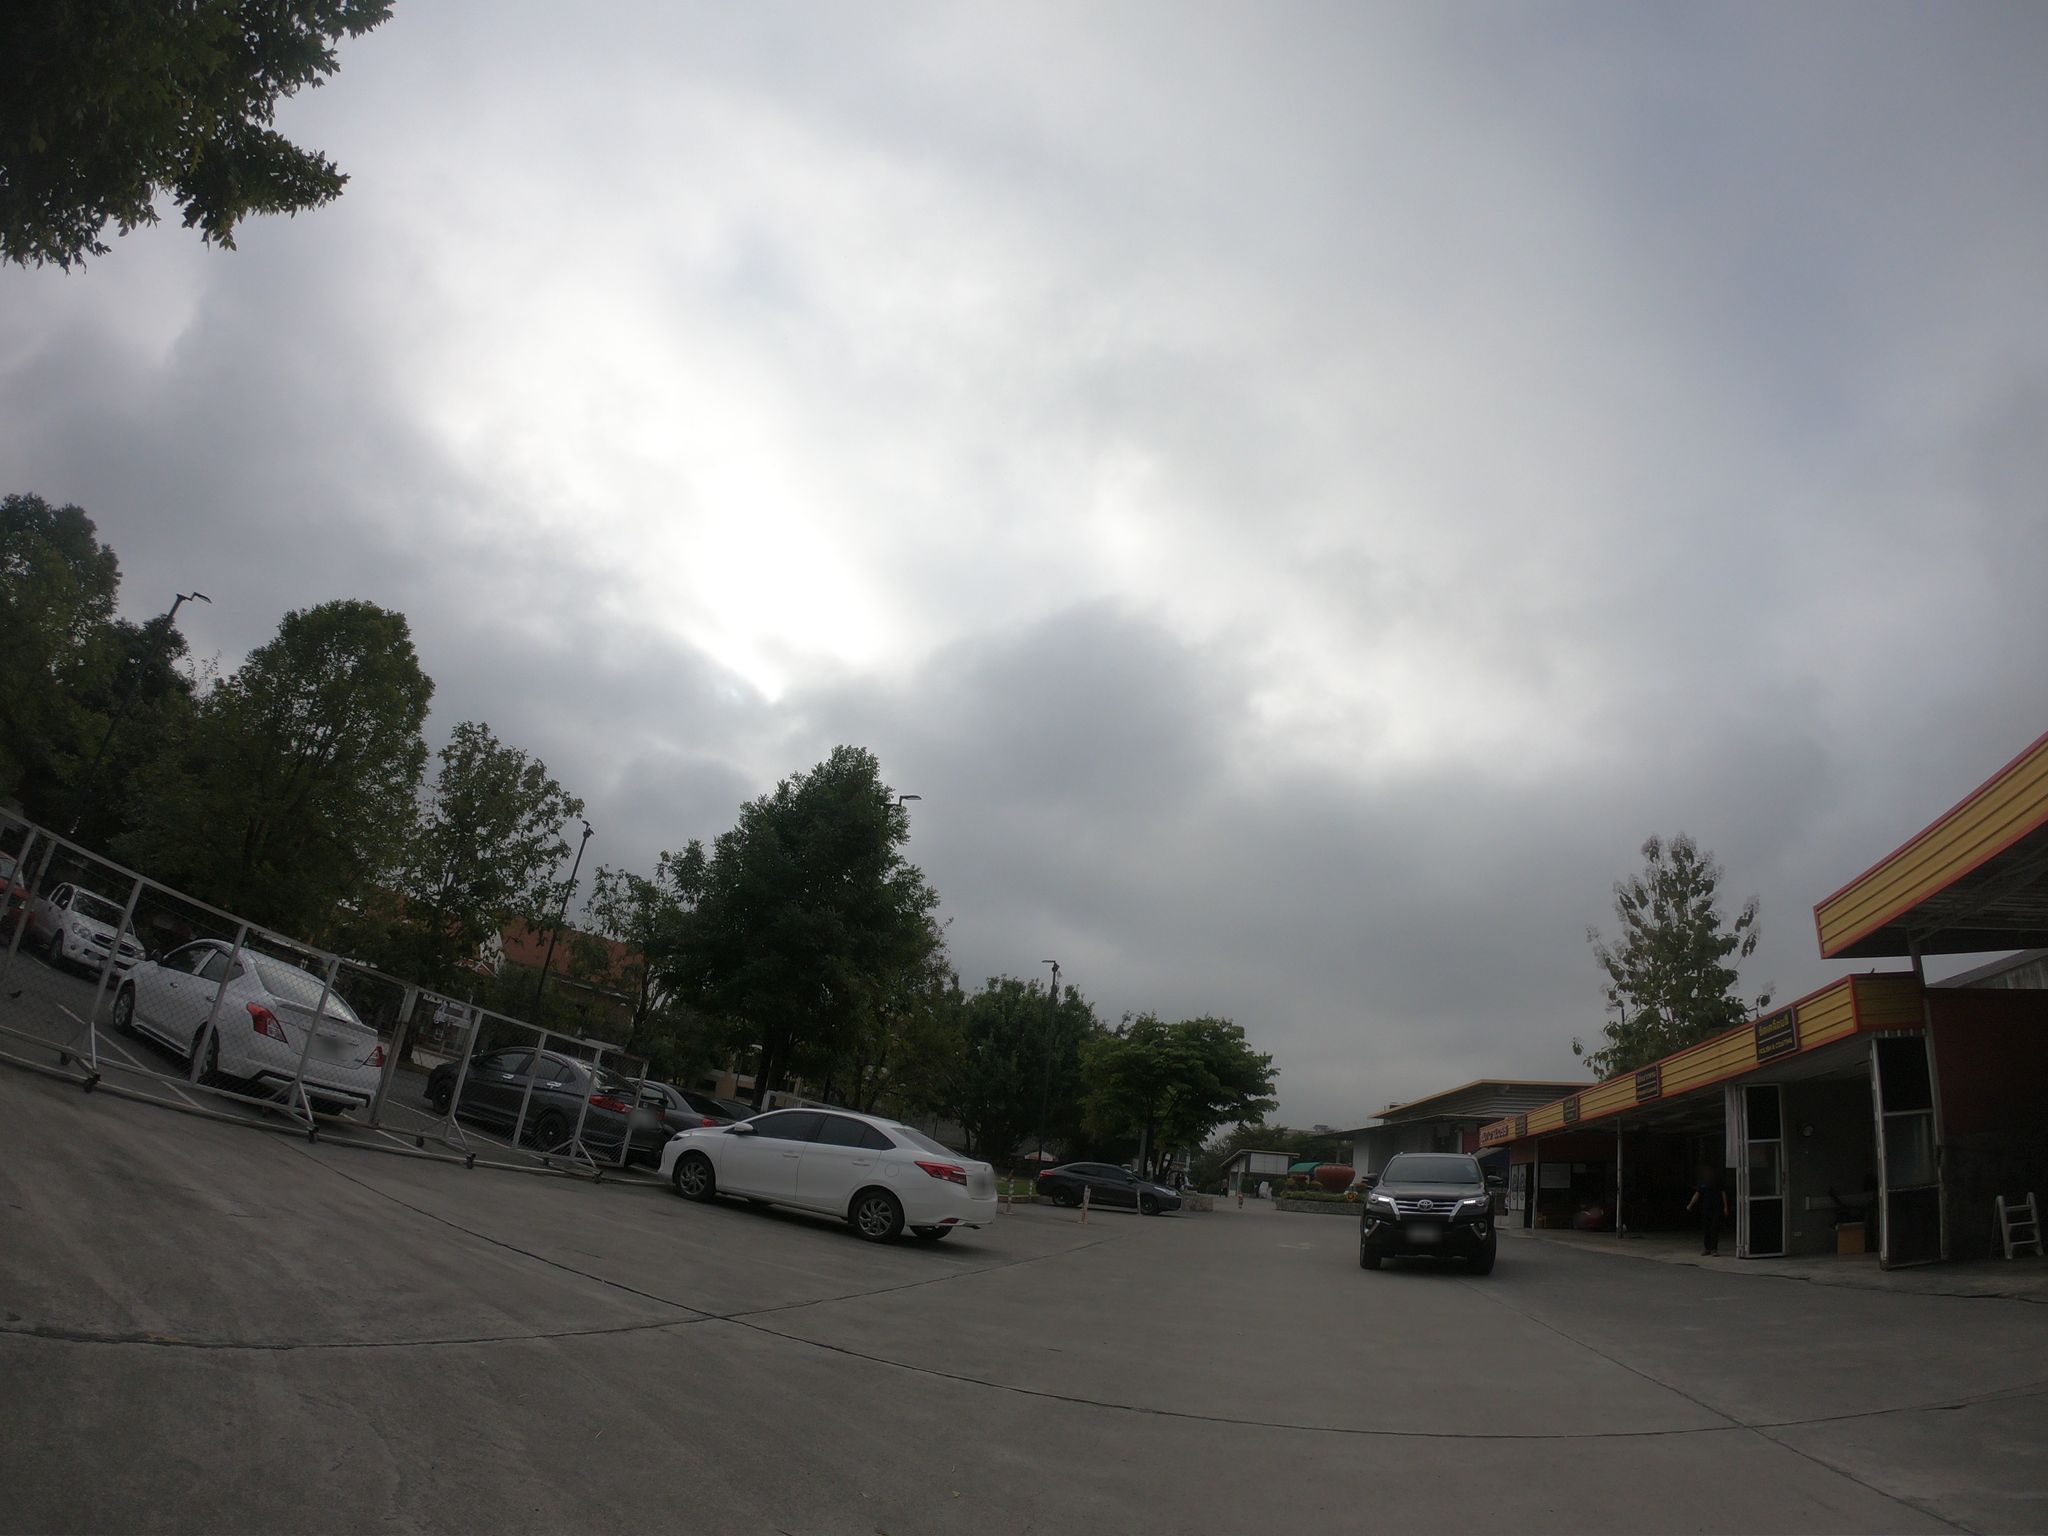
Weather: cloudy
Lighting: day
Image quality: good
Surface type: driving surface
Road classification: service
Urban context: semi-dense urban cluster
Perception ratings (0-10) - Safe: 2.42, Lively: 2.9, Beautiful: 5.91, Boring: 1.26, Depressing: 4.36, Wealthy: 4.23